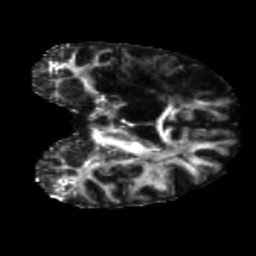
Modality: FA
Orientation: coronal
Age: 60
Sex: male
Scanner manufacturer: siemens
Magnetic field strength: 3 T
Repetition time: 5.25 s
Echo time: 0.08 s